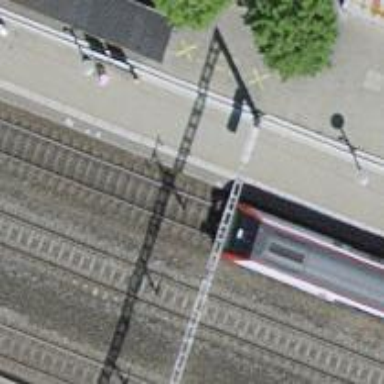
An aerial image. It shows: Platform edge at railway station.